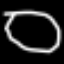
Label: octagon